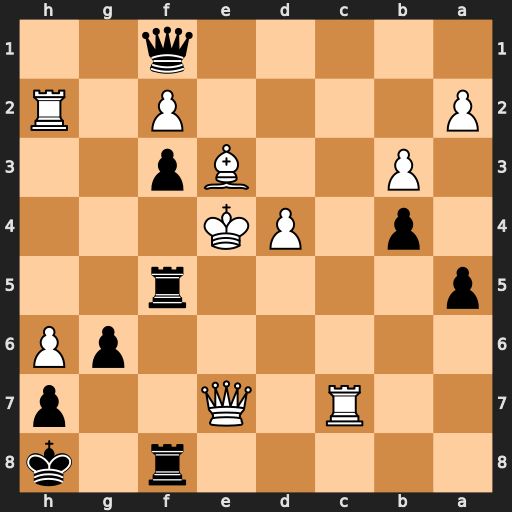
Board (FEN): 5r1k/2R1Q2p/6pP/p4r2/1p1PK3/1P2Bp2/P4P1R/5q2
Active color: b
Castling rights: -
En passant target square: -
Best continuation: Qb1+ Rc2 Qxc2#